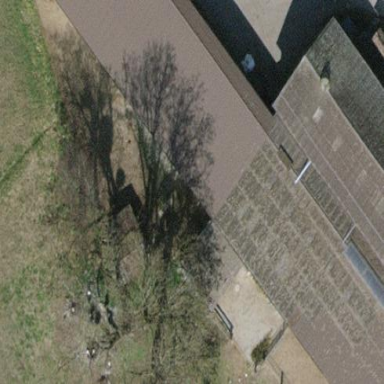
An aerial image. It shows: Shed building.